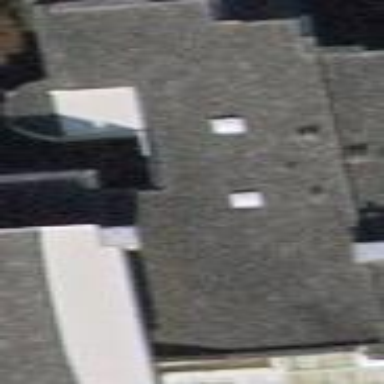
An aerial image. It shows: Terrace building.